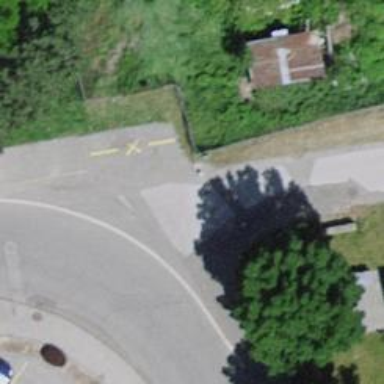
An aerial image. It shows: Bollard.